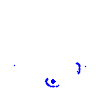
Particle: pion